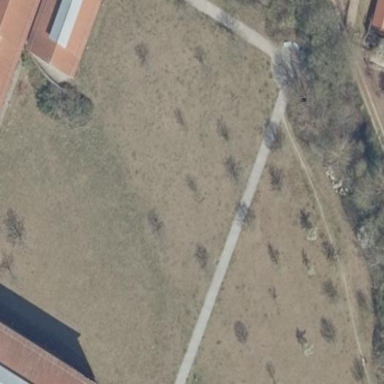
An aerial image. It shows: Park.